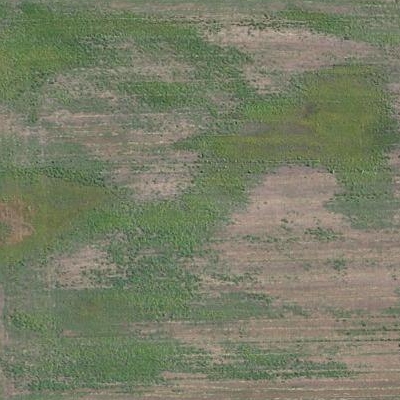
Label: Grass